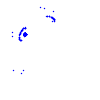
Particle: electron